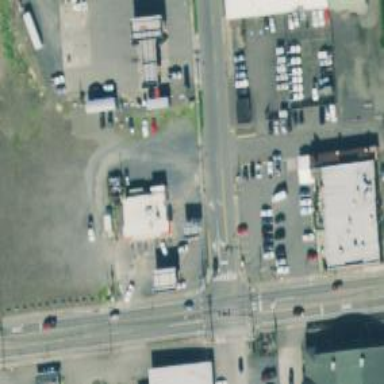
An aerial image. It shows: Convenience shop.